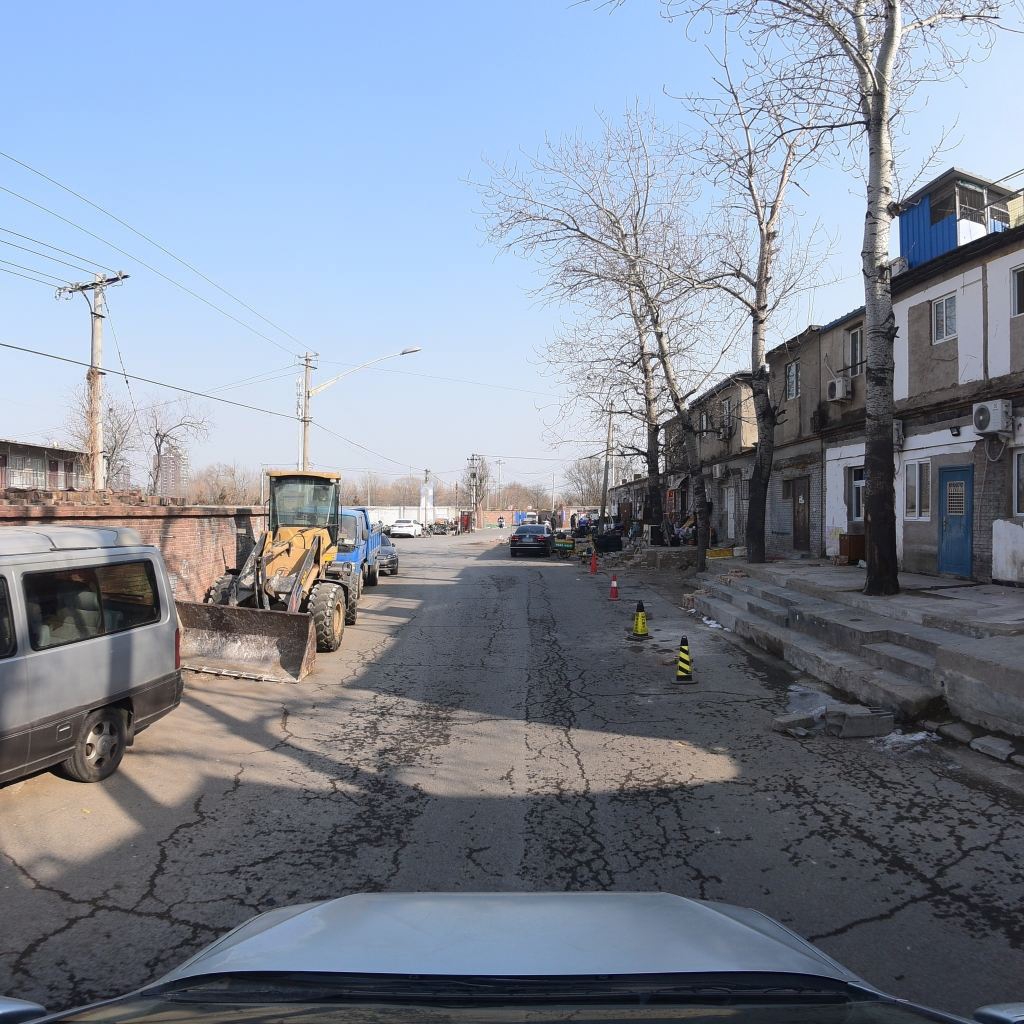
Region: Fengtai
Road damage annotations: alligator crack